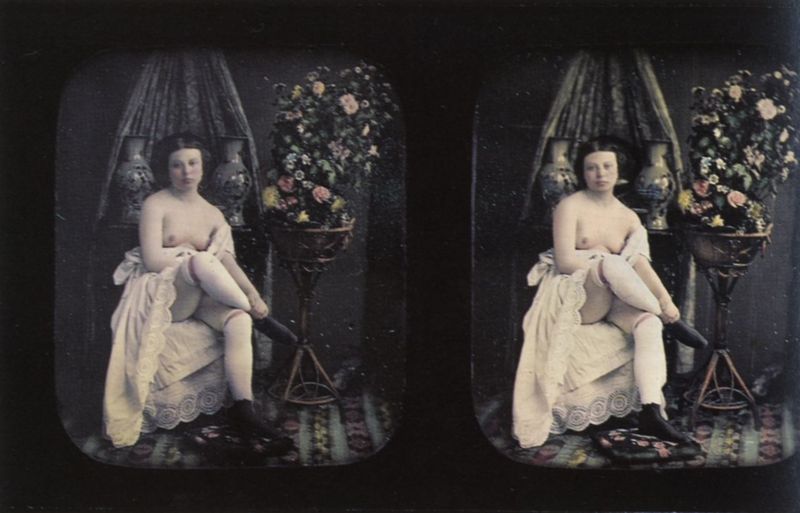
Titel: Akt-Stereodaguerreotypien
Künstler: Deutscher Photograph
Standort: Köln
Institution: Agfa Photo-Historama
Schlagwörter: akt, gemälde, haut, körper, nackt, frauen, mädchen, sitzen, blumen, brust, busen, frau, frisur, kleid, raum, schwarz, weiss, zimmer, blick, rosen, rock, teppich, arme, augen, inkarnat, rahmen, spiegel, vorhang, haare, interieur, pose, paar, spitzen, borte, mittelscheitel, rosa, scheitel, krug, vase, beine, brüste, fotos, lasziv, modell, zwei, schuhe, creme, farbe, kissen, polster, sitzende, atelier, draperie, tepich, vasen, halbnackt, brustwarze, erotisch, scham, entblößt, strauß, foto, fotografie, photographie, strümpfe, arrangement, unterrock, reihe, koloriert, posieren, stiefel, schuh, photo, farbfoto, film, nackte frau, ständer, shwarz, aufnahme, doppelt, bund, doppel, schue, gestellt, strumpfband, folge, blumengebinde, fotografien, ungleich, timmer, einblicke, coloration, stereofotografie, stiefeletten, fusskissen, aktfoto, stereodaguerreotypien, bukket, spitzenrock, oppelt, phote, stereographie, sterreo